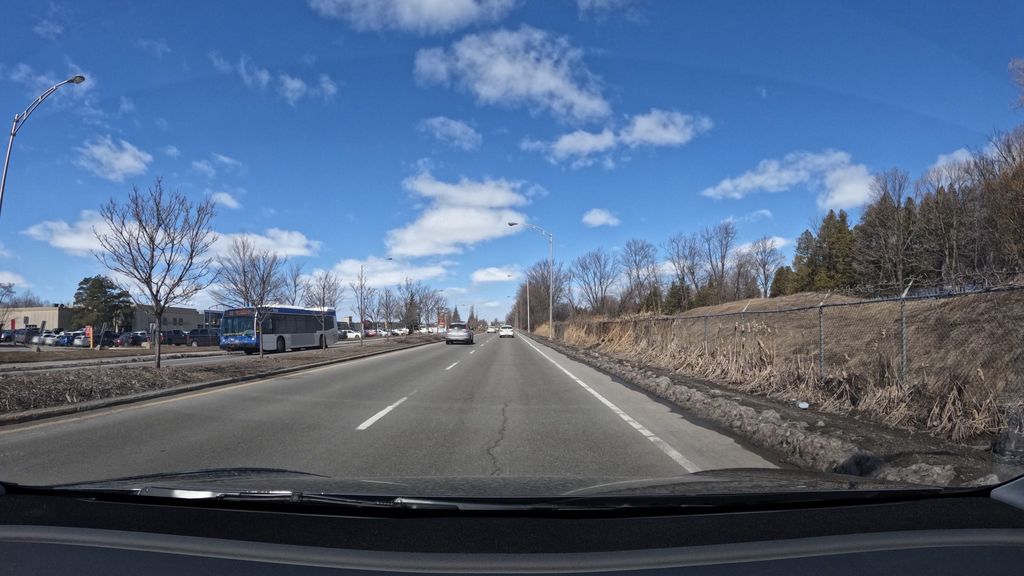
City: montreal